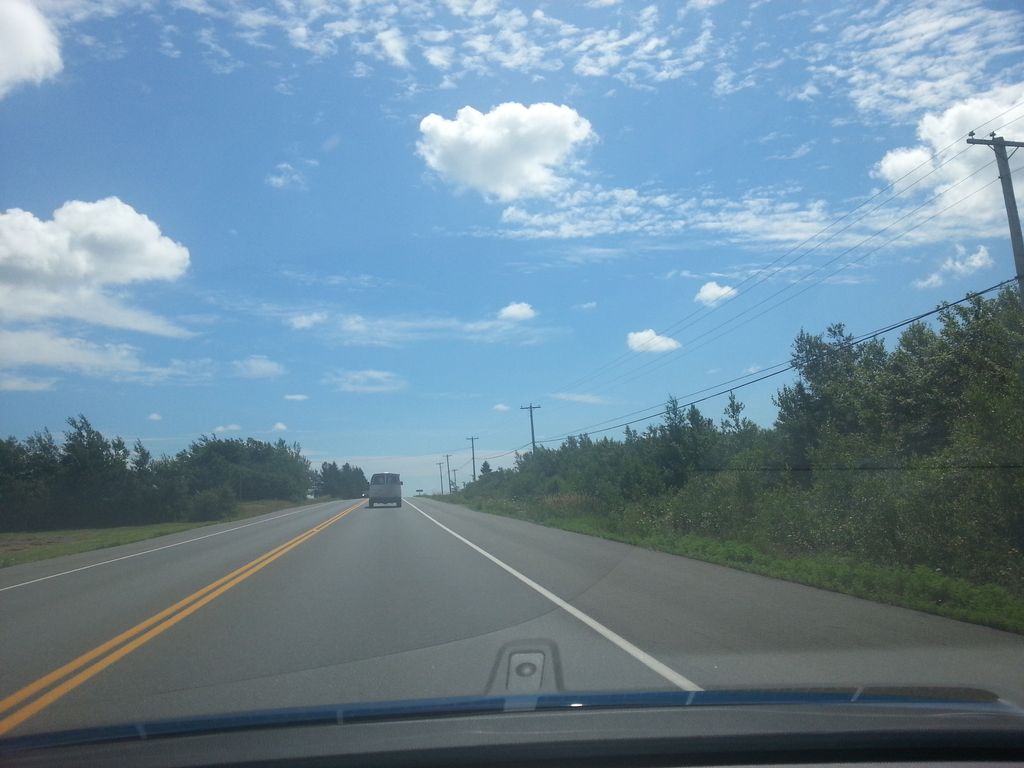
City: charlottetown